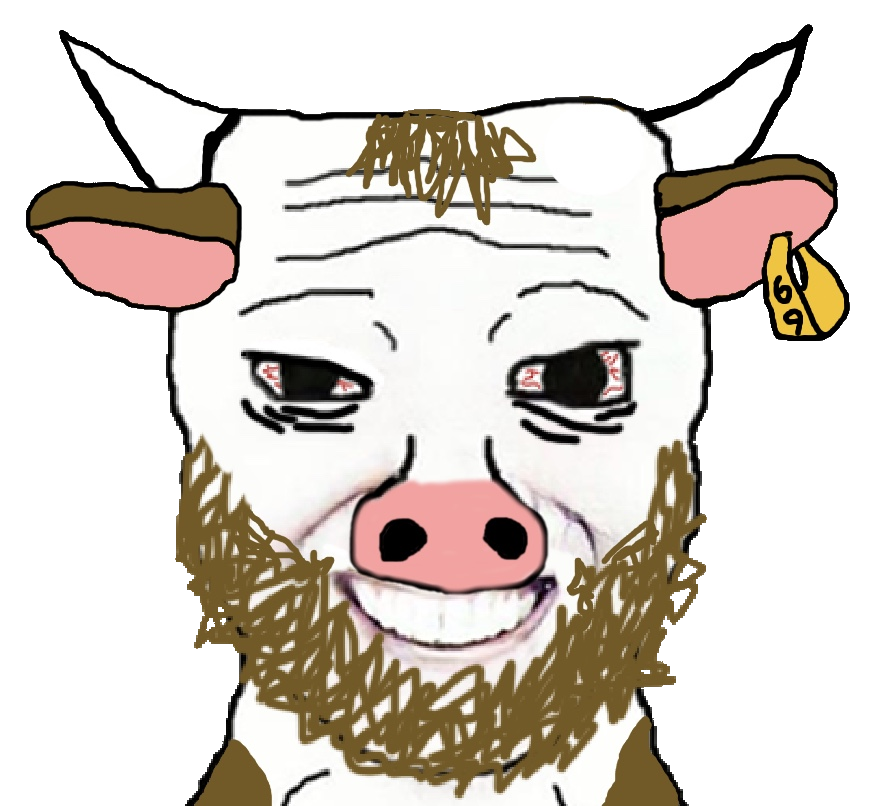
Label: 5_Animal